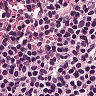
Metastatic tissue present: no